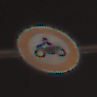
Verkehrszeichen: VerbotKraftraeder
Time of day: Night
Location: Outdoor (Urban)
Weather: PartlyCloudy
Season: NotSpecified
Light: Artificial